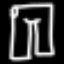
Label: pants